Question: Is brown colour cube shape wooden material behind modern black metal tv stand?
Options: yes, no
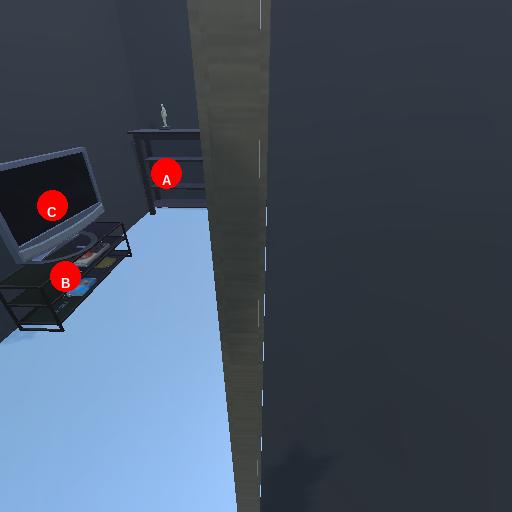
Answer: yes